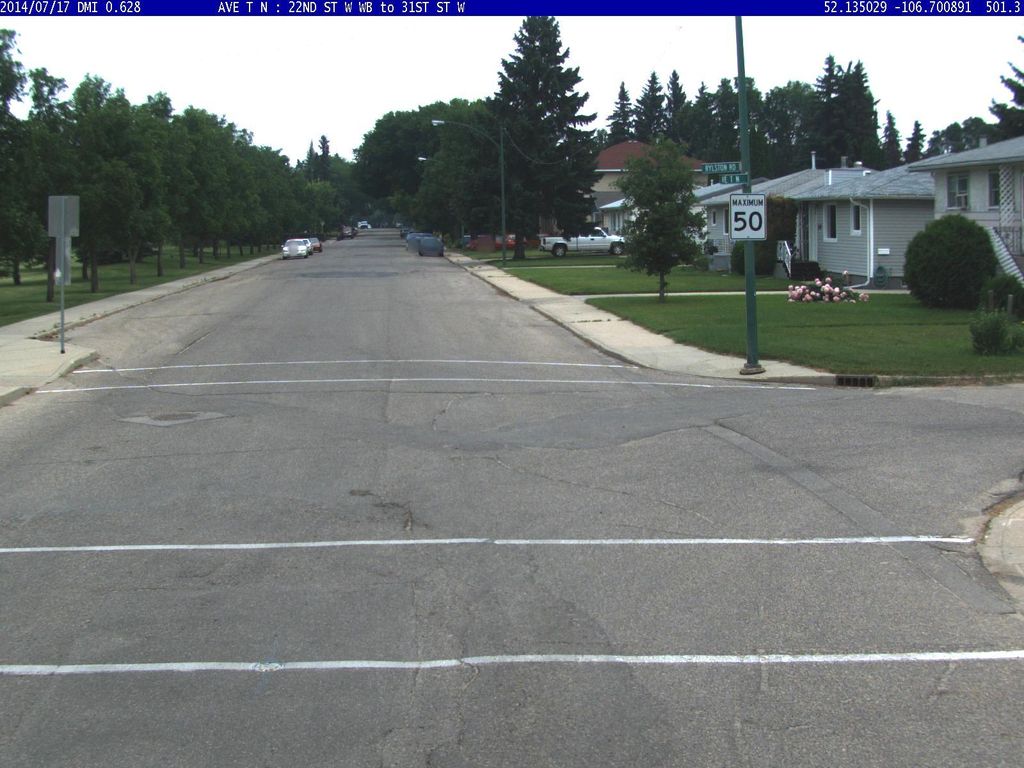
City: saskatoon